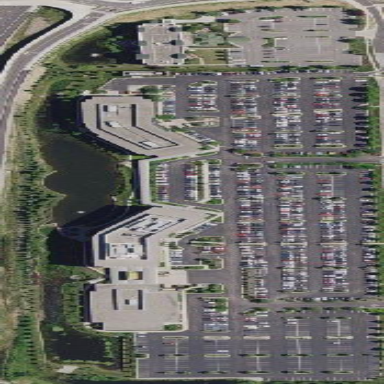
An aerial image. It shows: Commercial area.